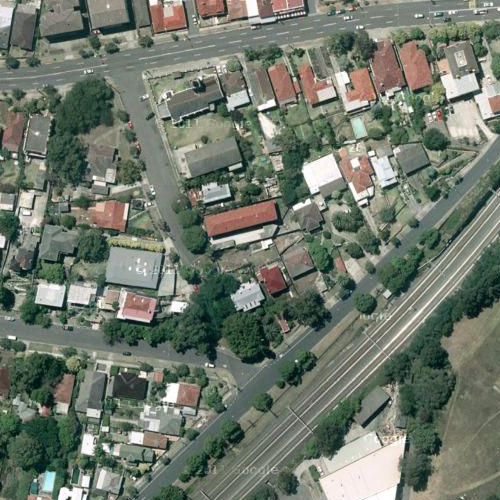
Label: sydney